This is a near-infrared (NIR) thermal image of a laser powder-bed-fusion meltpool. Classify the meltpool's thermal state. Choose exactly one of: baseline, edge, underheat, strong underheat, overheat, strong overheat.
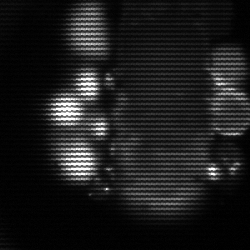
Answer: strong underheat